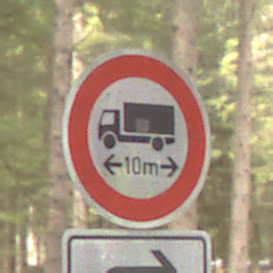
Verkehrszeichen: TatsaechlicheLaenge
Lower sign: RichtungsangabeDurchPfeile5
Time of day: MorningAfternoon
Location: Outdoor (Nature)
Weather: Overcast
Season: Winter
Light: Natural